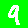
Digit: 9